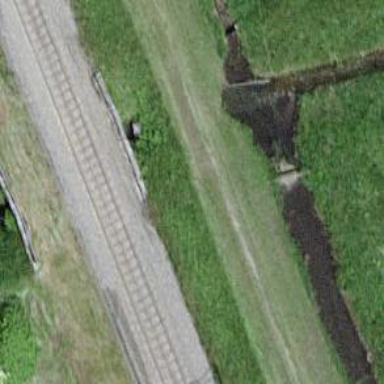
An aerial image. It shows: Culvert tunnel underneath ditch.